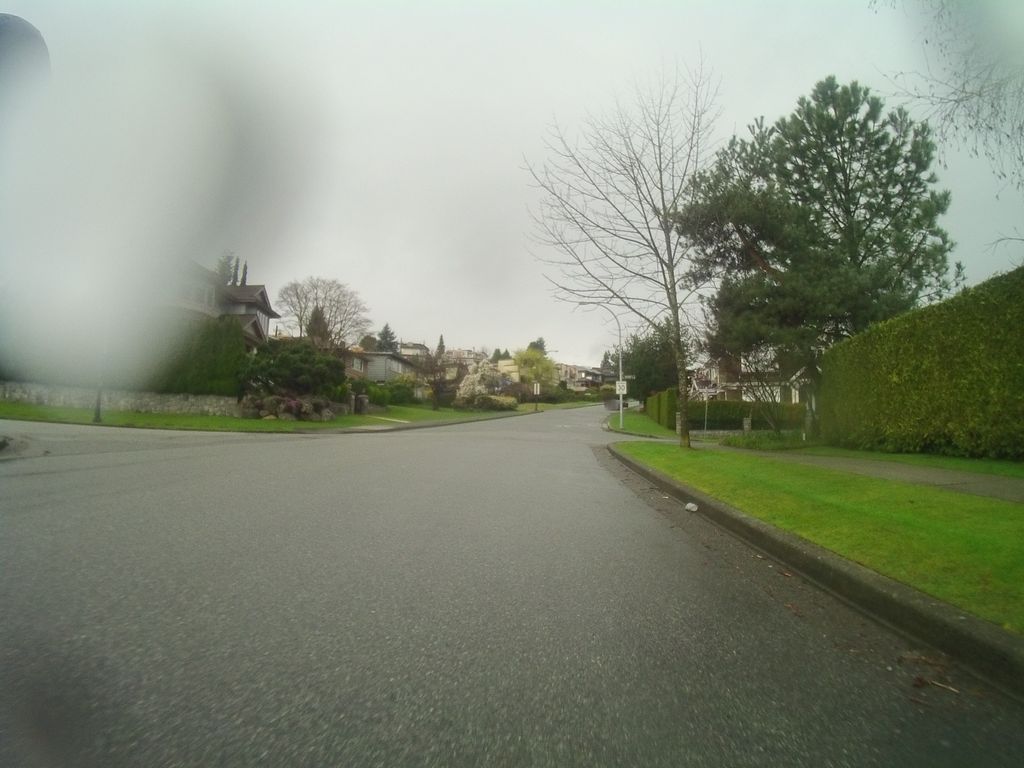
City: vancouver